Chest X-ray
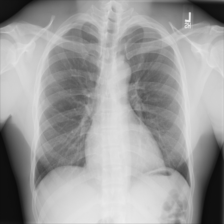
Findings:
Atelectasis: negative
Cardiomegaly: negative
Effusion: negative
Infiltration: negative
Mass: negative
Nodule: negative
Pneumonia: negative
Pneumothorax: negative
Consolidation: negative
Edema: negative
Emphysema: negative
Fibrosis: negative
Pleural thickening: negative
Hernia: negative